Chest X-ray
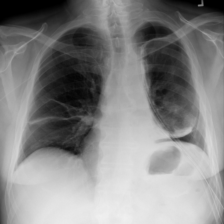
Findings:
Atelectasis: positive
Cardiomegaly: negative
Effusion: negative
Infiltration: negative
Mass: negative
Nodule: negative
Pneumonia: negative
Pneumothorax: positive
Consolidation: negative
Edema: negative
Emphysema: negative
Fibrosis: negative
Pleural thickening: negative
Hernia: negative